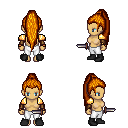
a pixel art fantasy rpg character, female body template, human, tanned skin, gold arm armor, white pants, dark blonde extra-long topknot hairstyle, leather bracers, black shoes, dagger, four views (front, back, left, right), 2x2 character sprite sheet, small pixel art, hard edges, no anti-aliasing